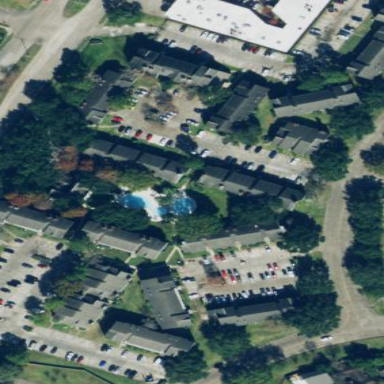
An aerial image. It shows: Apartment complex in residential neighborhood.